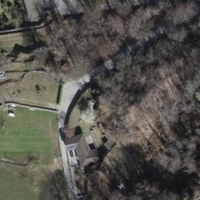
EUNIS habitat code: 44
Species observed at this site:
Circaea lutetiana
Phytolacca americana